Question: Problem: The program runs,
Next, the program ask me to login and I do so ERROR!
> An unhandled exception of type 'System.Data.OleDb.OleDbException'
occurred in System.Data.dll at the da.Fill(dt); area possible
unintended reference comparison to get a value comparison cast the
right hand side to string @ if '(UserText.Text == dt.Rows[i]["CustID"] && PassText.Text == dt.Rows[i]["CustPassword"])'
Database:

I am trying to get a login form to work with the Microsoft Access Database.
'''
if (UserText.Text == dt.Rows[i]["CustID"] && PassText.Text == dt.Rows[i]["CustPassword"])
'''
The code above is the area of which I have a problem.
'''
private void button1_Click(object sender, EventArgs e)
{
da = new OleDbDataAdapter("Select CustID, CustPassword From Customers", db);
da.Fill(dt);
for (int i = 0; i < dt.Rows.Count; i++)
{
if (UserText.Text == dt.Rows[i]["CustID"] && PassText.Text == dt.Rows[i]["CustPassword"])
{
WelcomeCust f = new WelcomeCust();
this.Hide();
f.Show();
}
else
{
MessageBox.Show("FAILURE TRY AGAIN");
}
}
}
'''
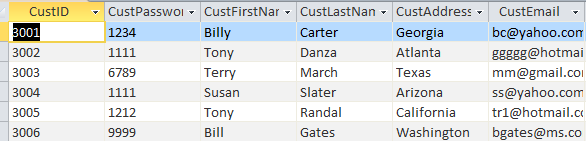
Answer: Try this
'''
if (UserText.Text.ToString() == dt.Rows[i]["CustID"].ToString() &&
PassText.Text.ToString() == dt.Rows[i]["CustPassword"].ToString())
'''
or this
'''
if ((string)UserText.Text == (string)dt.Rows[i]["CustID"] &&
(string)PassText.Text == (string)dt.Rows[i]["CustPassword"])
'''
and your project. The error is because the type of 'UserText.Text' is 'object' and it fails.